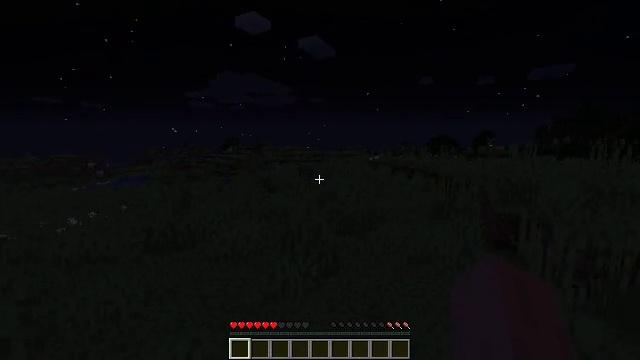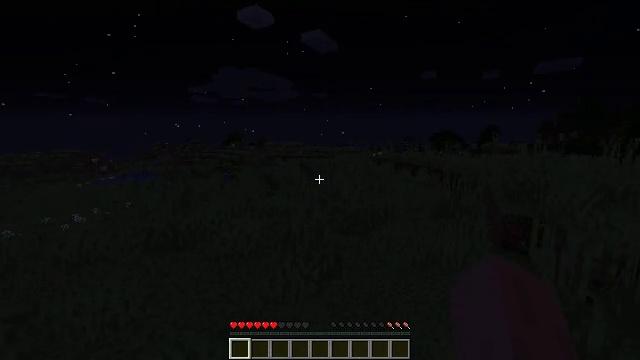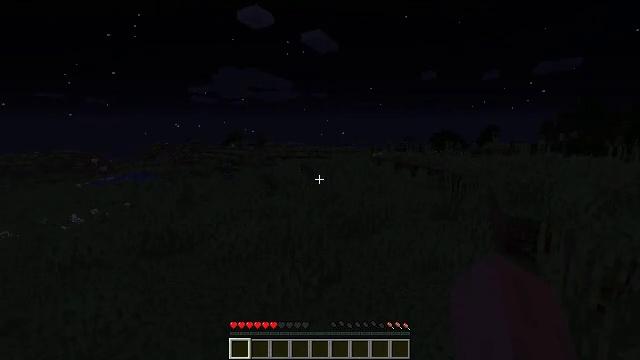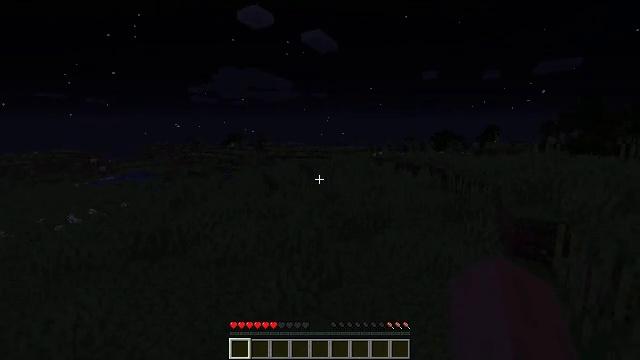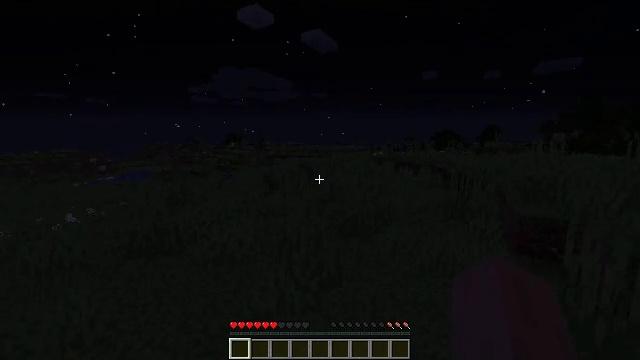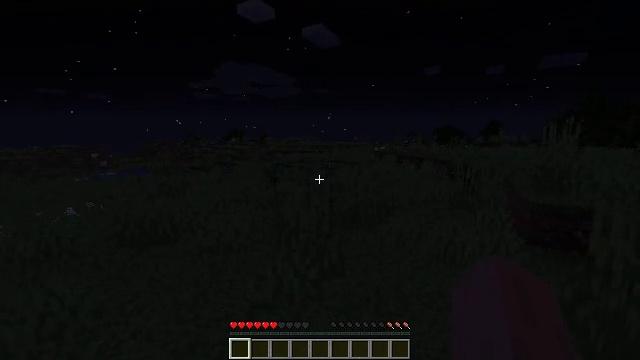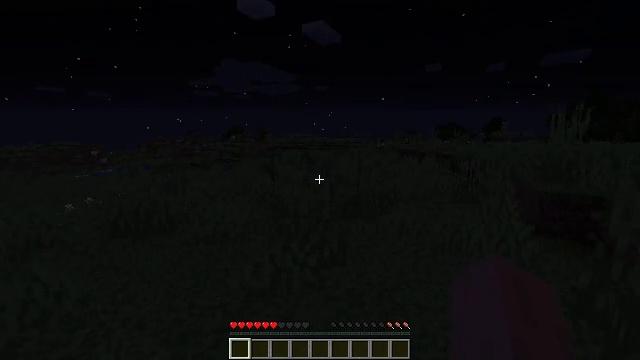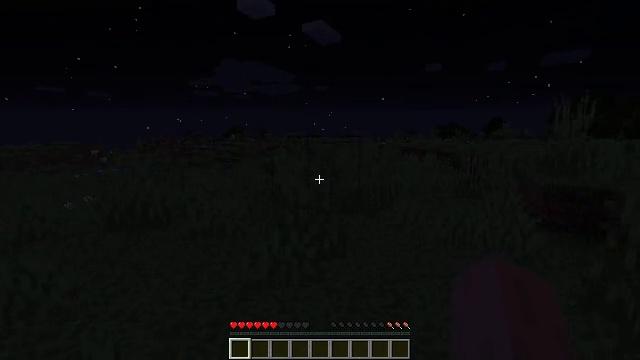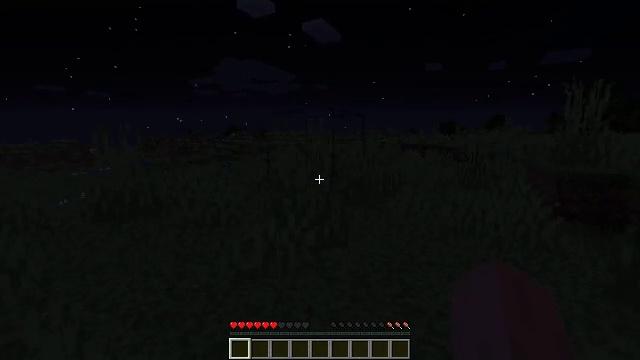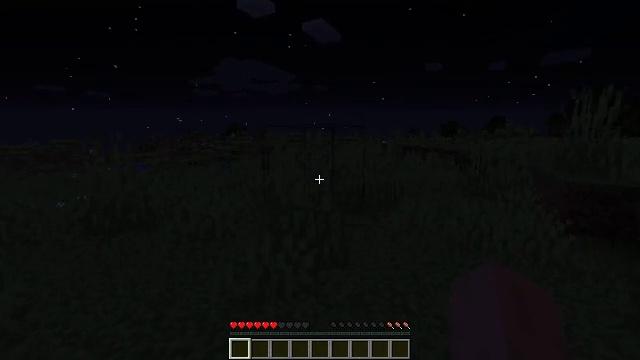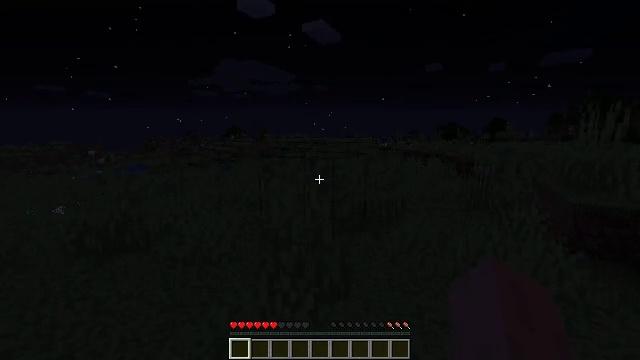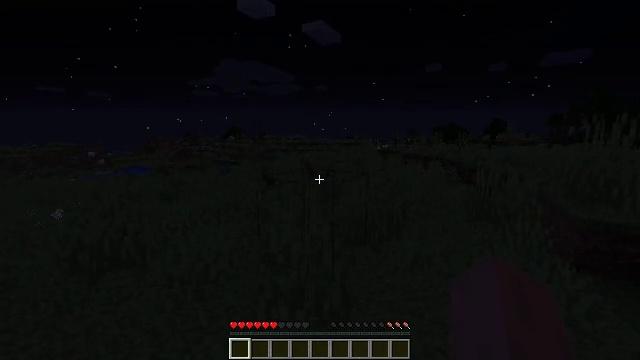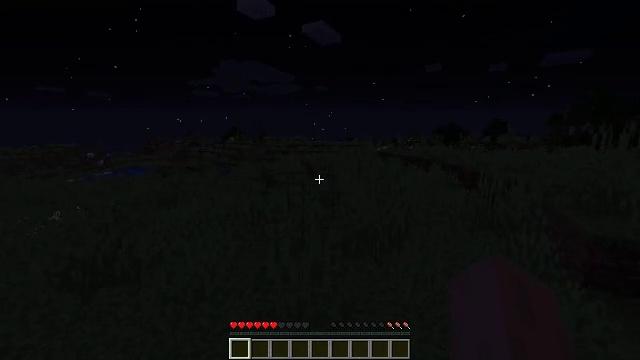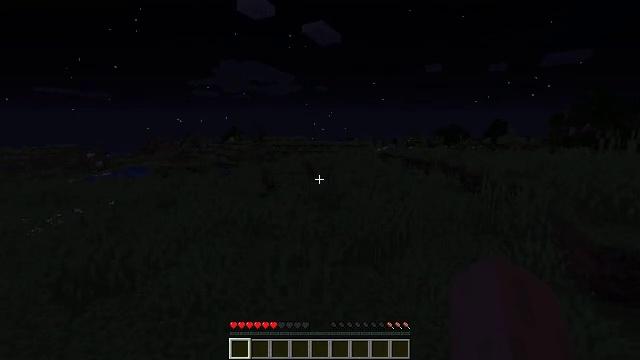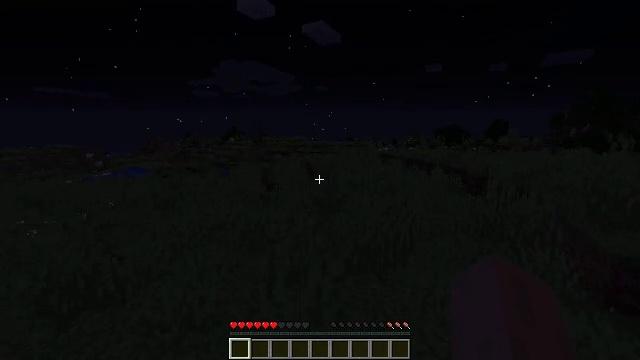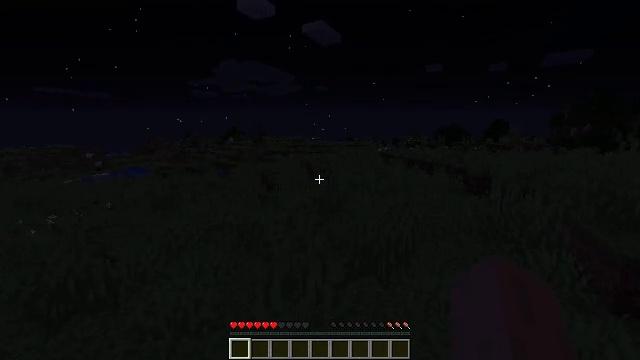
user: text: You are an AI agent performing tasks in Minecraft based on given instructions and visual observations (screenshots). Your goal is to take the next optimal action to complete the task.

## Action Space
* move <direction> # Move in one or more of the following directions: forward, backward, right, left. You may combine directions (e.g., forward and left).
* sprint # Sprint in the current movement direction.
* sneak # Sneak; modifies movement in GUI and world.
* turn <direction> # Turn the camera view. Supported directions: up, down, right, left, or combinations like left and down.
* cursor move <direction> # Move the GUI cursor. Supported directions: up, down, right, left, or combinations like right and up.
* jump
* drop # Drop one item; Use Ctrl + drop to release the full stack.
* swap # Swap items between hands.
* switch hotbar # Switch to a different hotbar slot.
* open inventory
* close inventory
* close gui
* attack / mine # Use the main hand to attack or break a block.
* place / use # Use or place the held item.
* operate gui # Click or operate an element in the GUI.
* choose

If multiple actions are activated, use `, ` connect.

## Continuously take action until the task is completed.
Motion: motion action
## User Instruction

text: Break the grass block.
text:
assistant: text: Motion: move forward, turn down, jump
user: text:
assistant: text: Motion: move forward, jump
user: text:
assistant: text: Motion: move forward, jump
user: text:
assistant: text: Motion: move forward, jump
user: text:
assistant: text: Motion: move forward, jump
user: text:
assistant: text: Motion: move forward, jump
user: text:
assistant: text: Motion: move forward, jump
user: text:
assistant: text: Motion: move forward, jump
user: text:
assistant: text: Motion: move forward, jump
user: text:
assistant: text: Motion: move forward, jump
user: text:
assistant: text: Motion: move forward, jump
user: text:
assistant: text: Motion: move forward, jump
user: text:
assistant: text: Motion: move forward, jump
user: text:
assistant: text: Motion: move forward, jump
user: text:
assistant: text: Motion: move forward, jump
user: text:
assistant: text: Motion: move forward, jump
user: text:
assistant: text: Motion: move forward, jump
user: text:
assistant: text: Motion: move forward, jump
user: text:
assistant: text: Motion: move forward, jump
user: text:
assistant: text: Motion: move forward
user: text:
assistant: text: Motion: move forward
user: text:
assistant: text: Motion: move forward
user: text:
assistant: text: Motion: move forward
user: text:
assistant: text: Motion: move forward
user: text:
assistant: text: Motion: move forward
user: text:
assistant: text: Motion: move forward
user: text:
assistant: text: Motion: move forward
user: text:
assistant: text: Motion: move forward
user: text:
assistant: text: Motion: move forward
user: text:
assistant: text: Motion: move forward